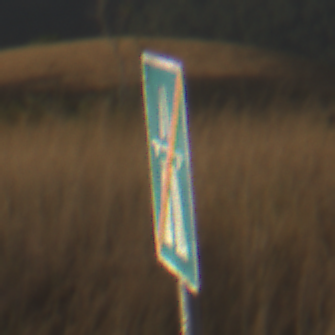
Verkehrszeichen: EndeAutbahn
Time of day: SunriseSunset
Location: Outdoor (Nature)
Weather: Clear
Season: NotSpecified
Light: Natural